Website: bh-photo
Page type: billing-address
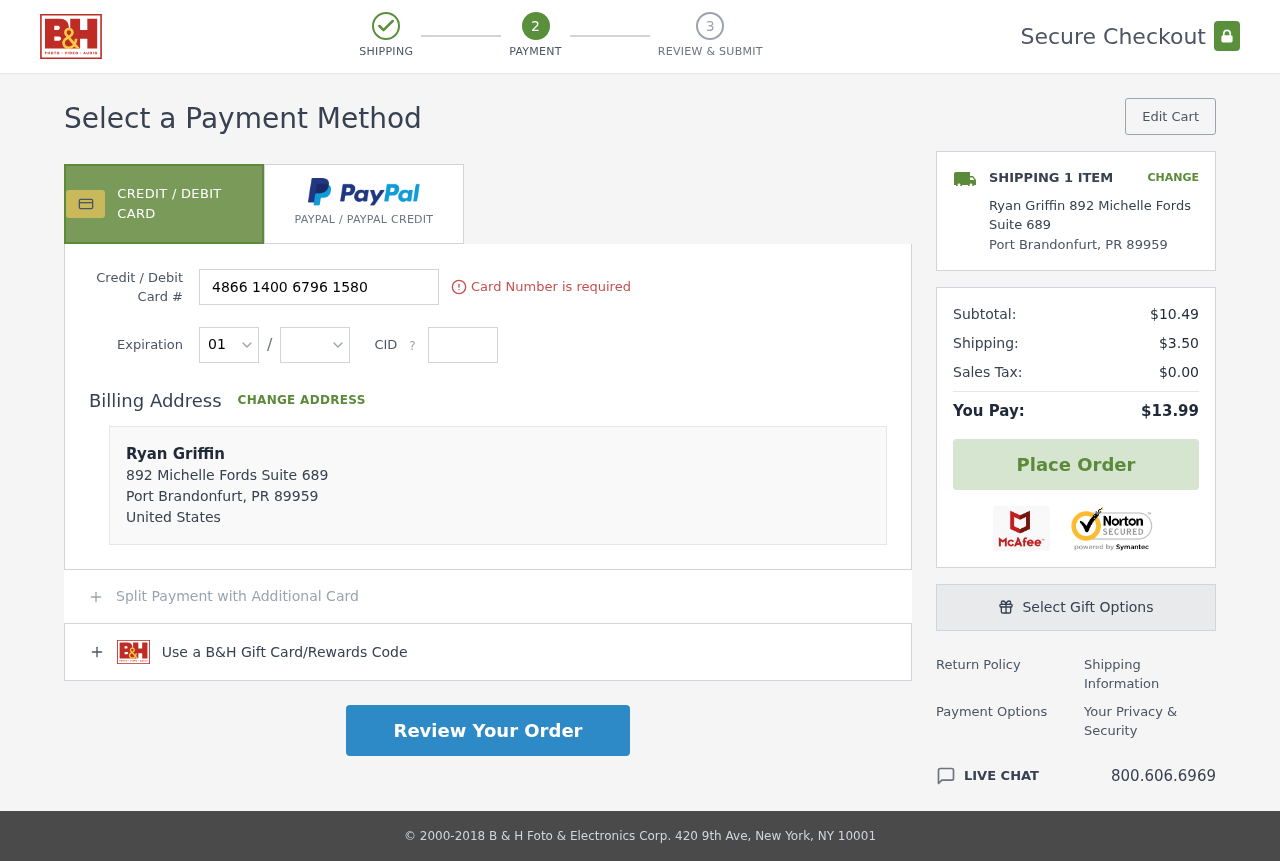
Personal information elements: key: PII_CARD_CVV
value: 832
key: PII_CARD_EXPIRY_MONTH
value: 01
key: PII_CARD_EXPIRY_YEAR
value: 29
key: PII_CARD_NUMBER
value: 4866 1400 6796 1580
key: PII_CITY
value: Port Brandonfurt
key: PII_COUNTRY
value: United States
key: PII_FULLNAME
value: Ryan Griffin
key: PII_FULLNAME2
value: Ryan Griffin
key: PII_POSTCODE
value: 89959
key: PII_STATE_ABBR
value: PR
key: PII_STREET
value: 892 Michelle Fords Suite 689
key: PII_STATE
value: PR
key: PII_POSTCODE_FULL
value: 89959
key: PII_POSTCODE_NUMERIC
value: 89959
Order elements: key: ORDER_NUM_ITEMS
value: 1
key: ORDER_SUBTOTAL
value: $10.49
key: ORDER_SHIPPING_COST
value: $3.50
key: ORDER_TAX
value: $0.00
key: ORDER_TOTAL
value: $13.99